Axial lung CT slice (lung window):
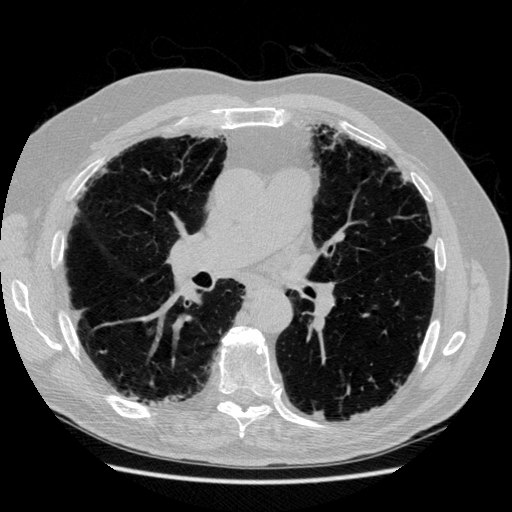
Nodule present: no